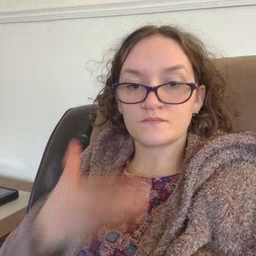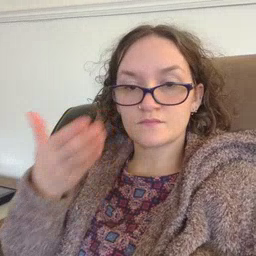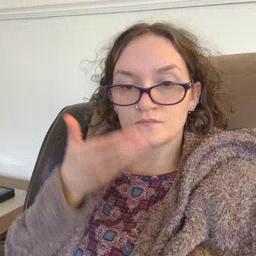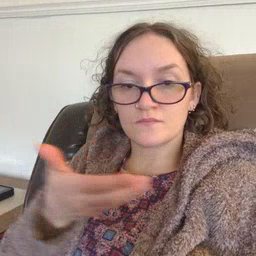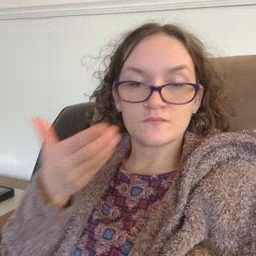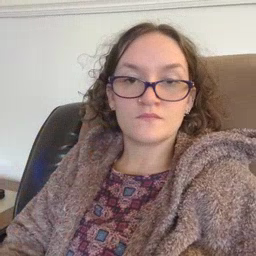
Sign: cereal